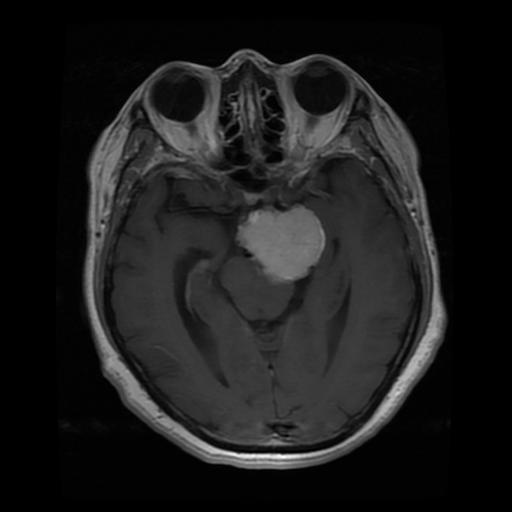
Label: meningioma